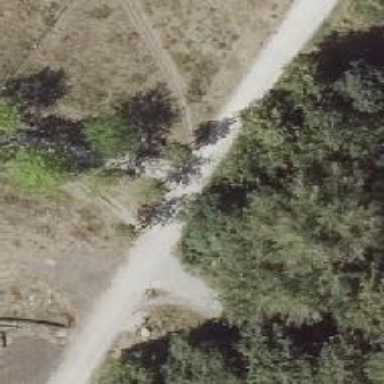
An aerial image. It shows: Footway.